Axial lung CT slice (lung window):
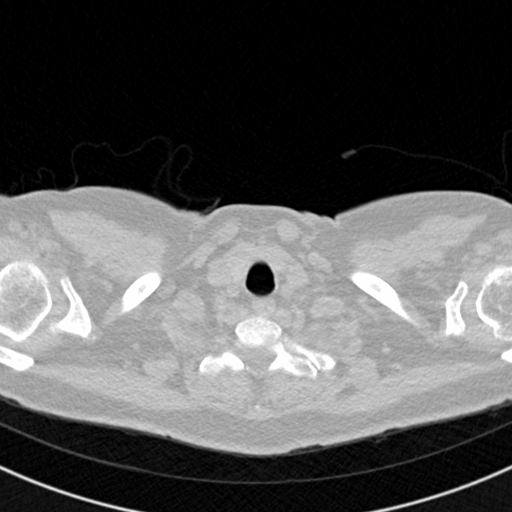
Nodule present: no